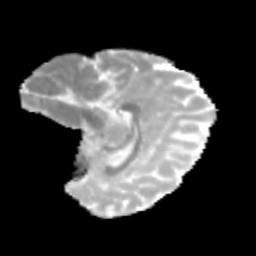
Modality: MD
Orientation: sagittal
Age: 10
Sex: female
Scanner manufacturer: siemens
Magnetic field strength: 3 T
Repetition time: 3.8 s
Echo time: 0.07 s